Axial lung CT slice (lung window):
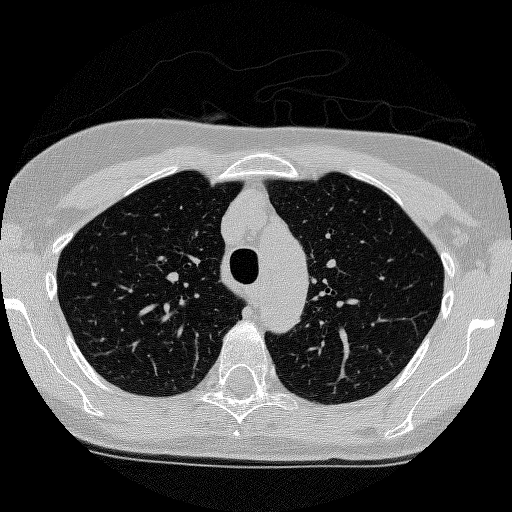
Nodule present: no